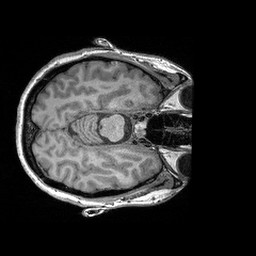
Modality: T1w
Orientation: axial
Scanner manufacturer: siemens
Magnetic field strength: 3 T
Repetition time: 2.3 s
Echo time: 0.00298 s